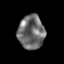
Tissue: skin
Cell type: Epithelial cells
Senescence score: 0.2685
Nuclear area (px): 873
Mean DAPI intensity: 109.892